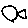
Label: fish